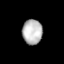
Tissue: lung
Cell type: Endothelial cells
Senescence score: 0.5993
Nuclear area (px): 489
Mean DAPI intensity: 184.301